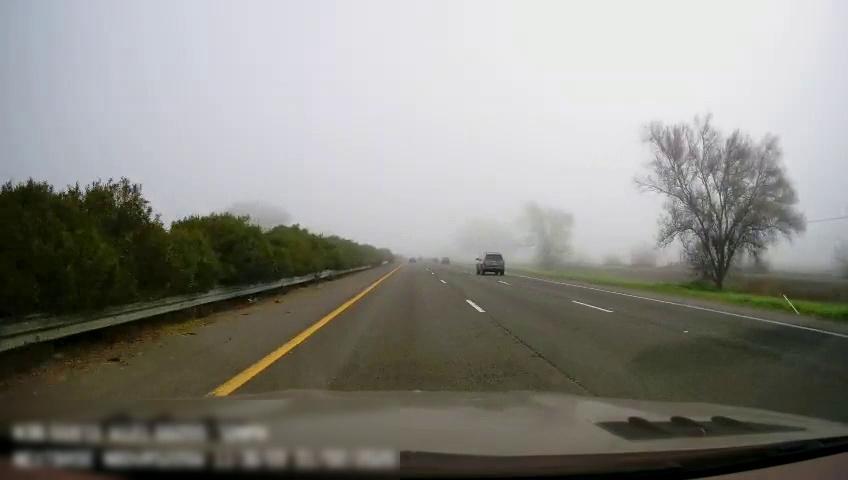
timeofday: Day
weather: Sunny
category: Drivable Space
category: Vehicles | SUV
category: Lanes | Current Lane
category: Lanes | Current Lane
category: Lanes | Alternate Lane
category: Lanes | Alternate Lane